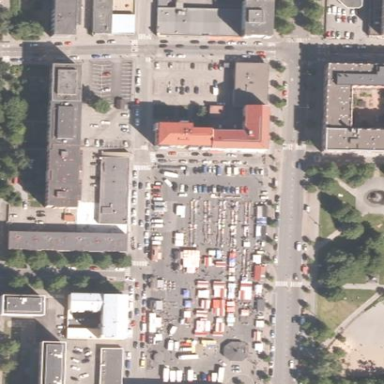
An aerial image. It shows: Marketplace with asphalt pedestrian walkway.